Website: macys
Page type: account-selection
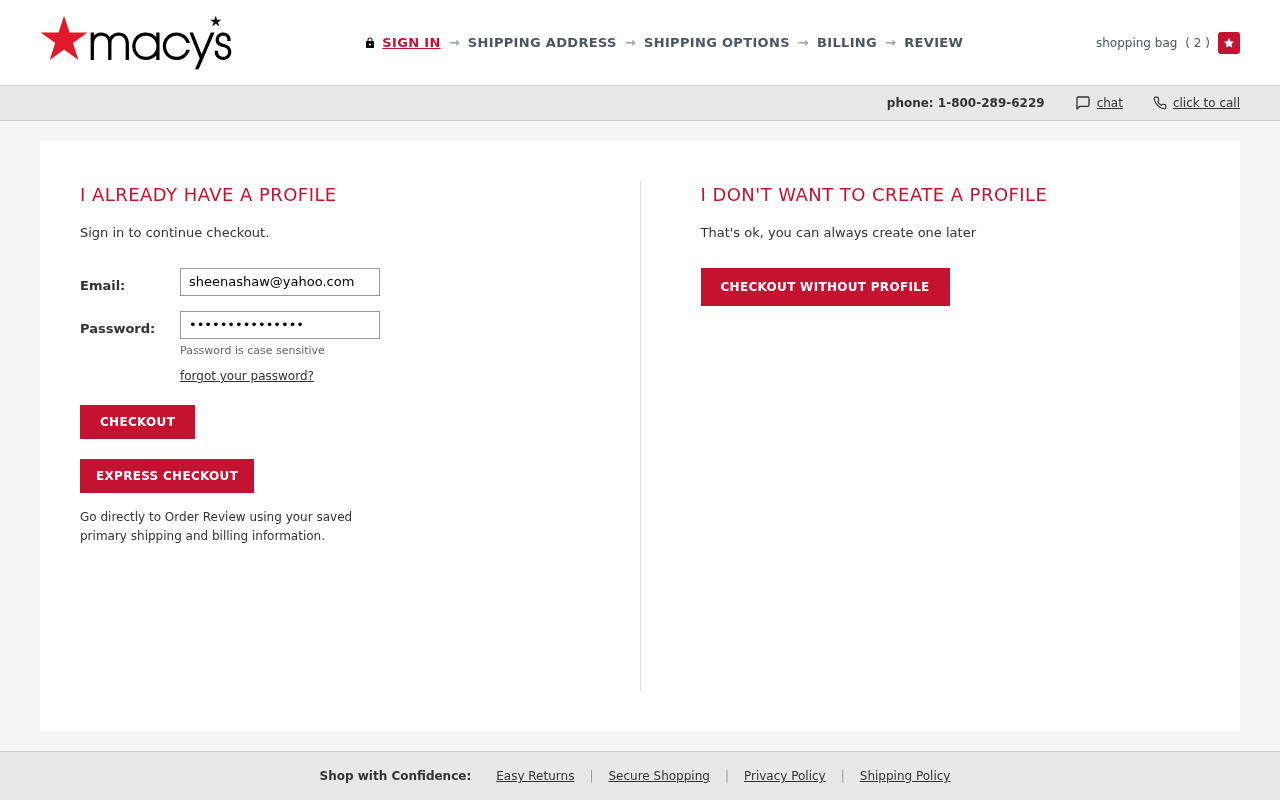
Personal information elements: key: PII_EMAIL
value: sheenashaw@yahoo.com
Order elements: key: ORDER_NUM_ITEMS
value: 2